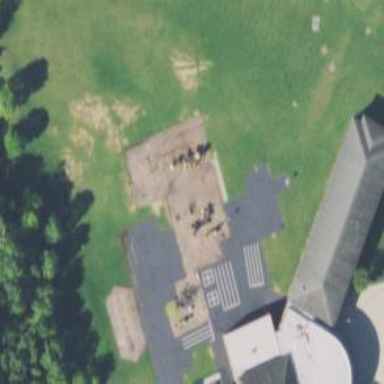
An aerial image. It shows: Basketball court on leisure land pitch.